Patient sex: M
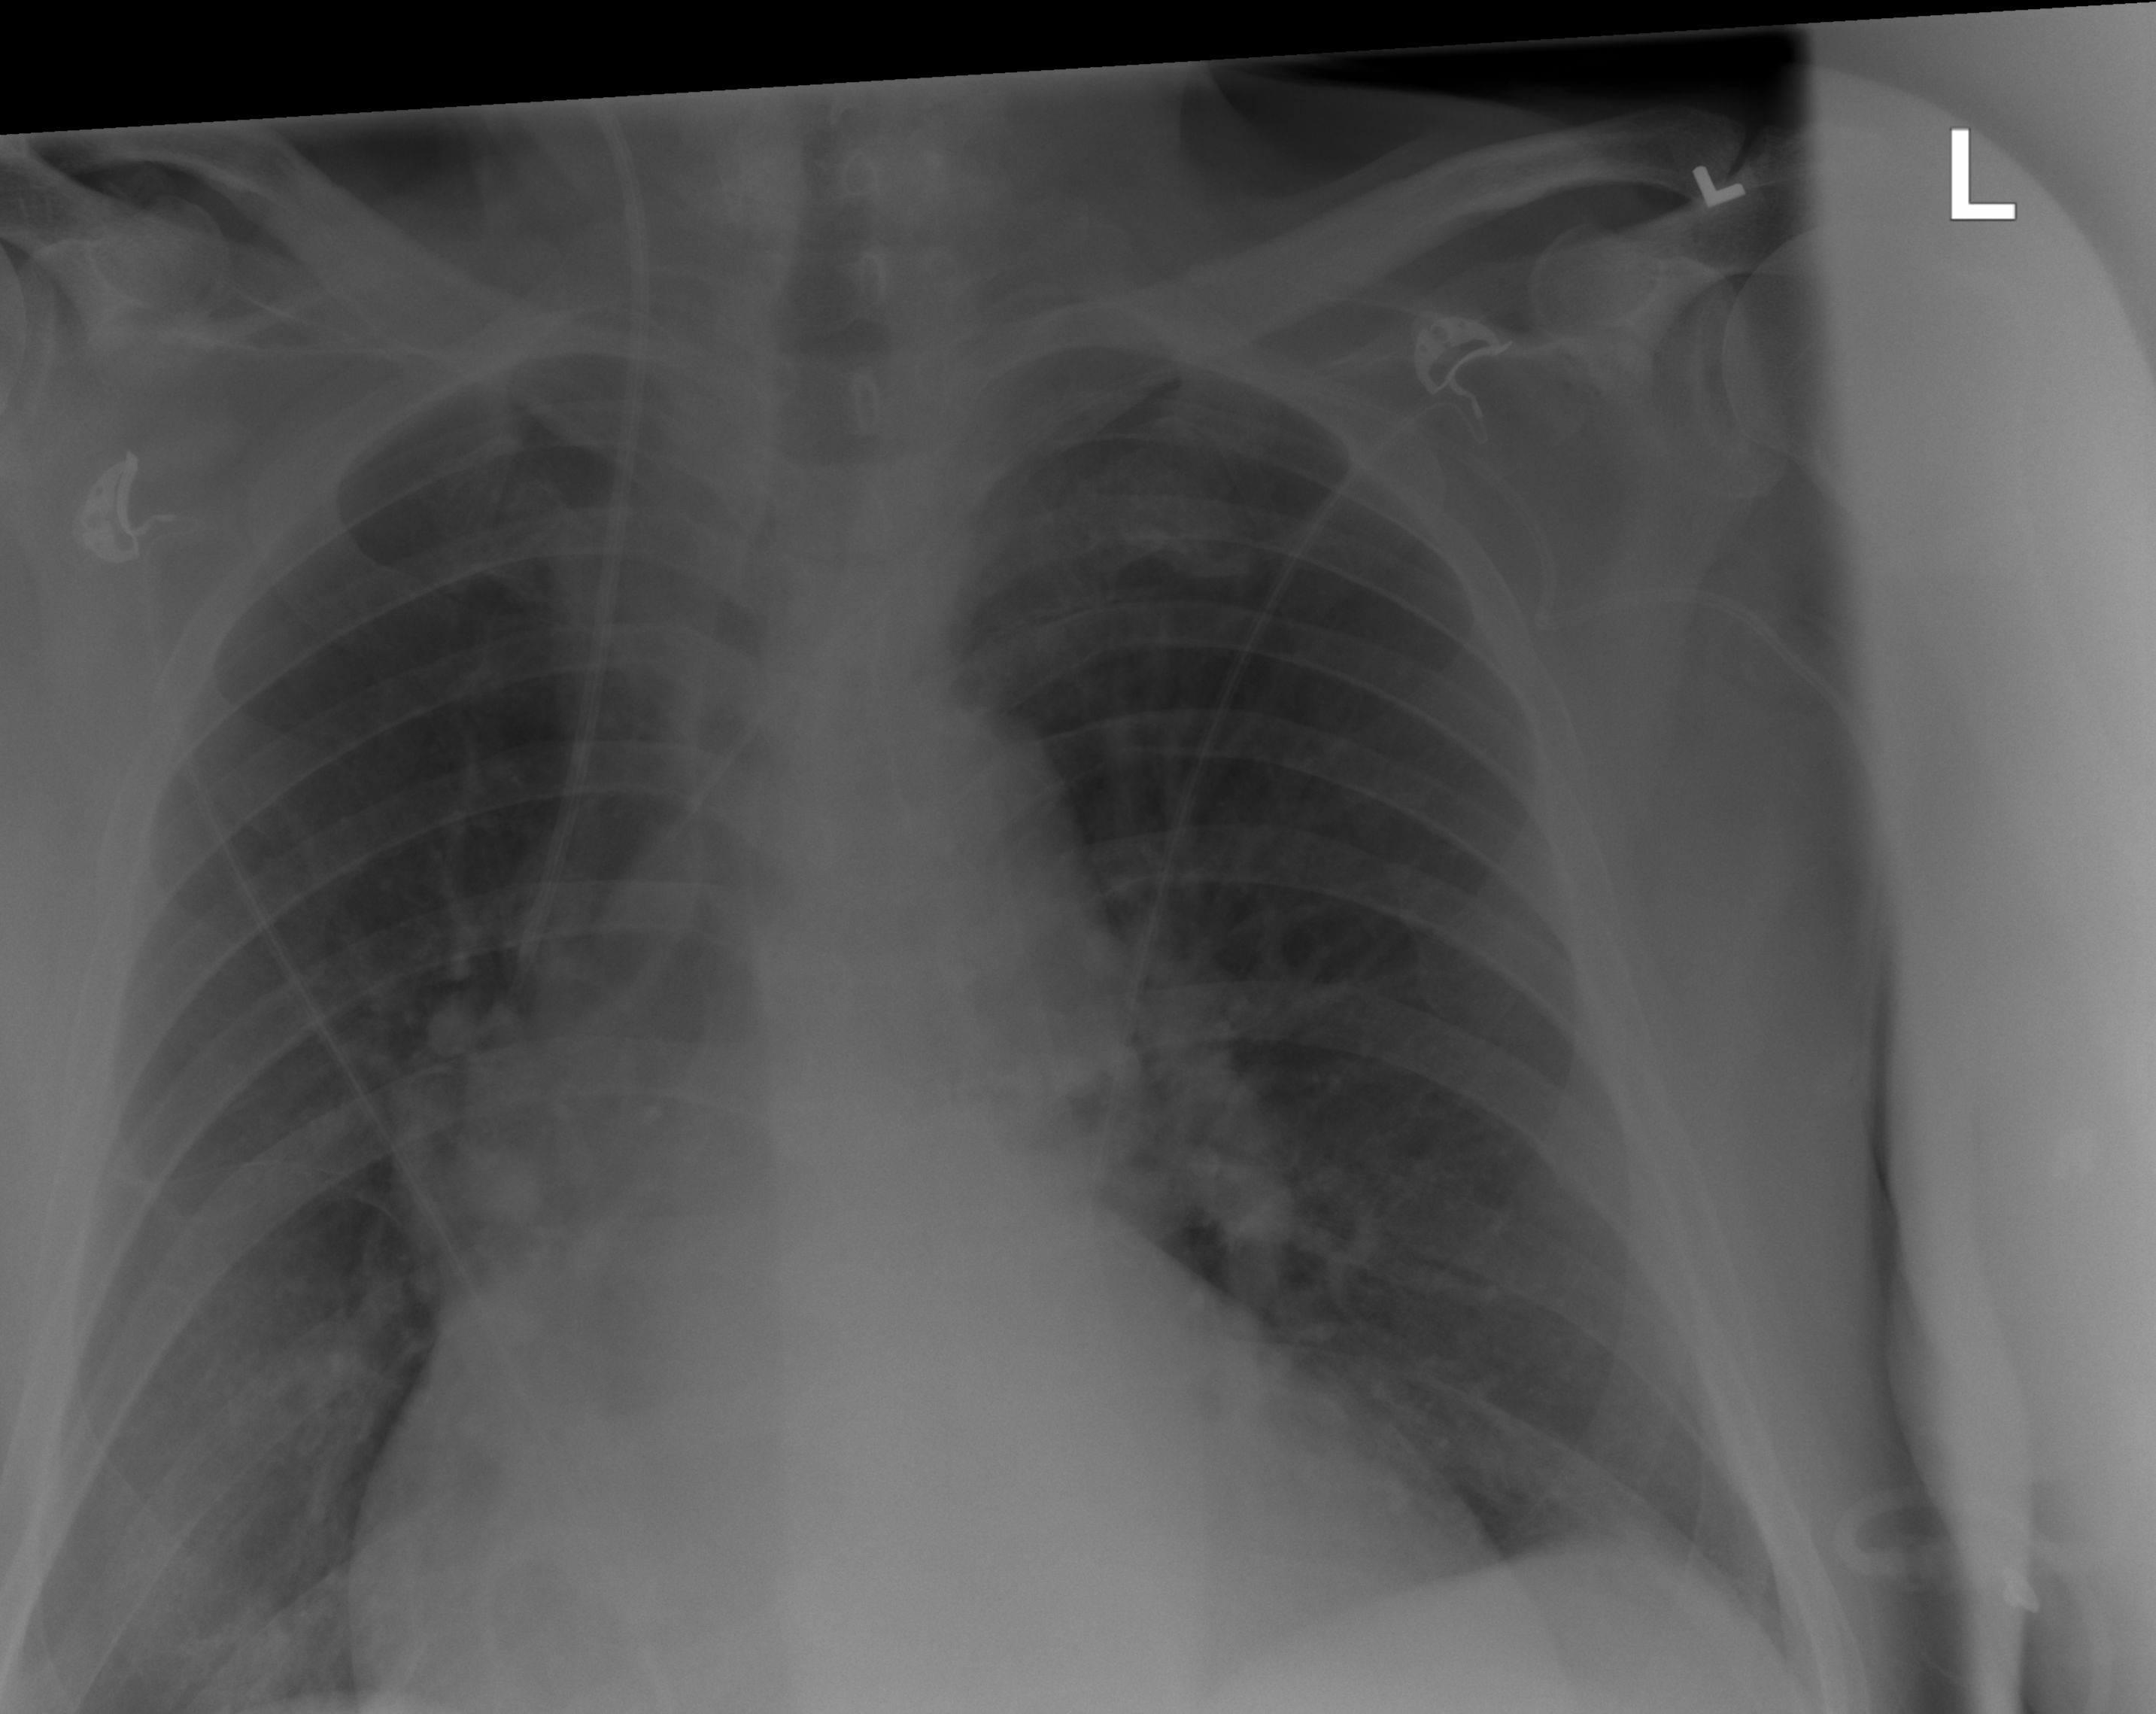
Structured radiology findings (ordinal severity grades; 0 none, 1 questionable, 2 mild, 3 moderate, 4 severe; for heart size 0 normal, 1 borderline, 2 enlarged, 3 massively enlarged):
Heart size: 2
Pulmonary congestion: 2
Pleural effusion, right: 0
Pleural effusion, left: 0
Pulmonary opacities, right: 2
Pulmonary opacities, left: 0
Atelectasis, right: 2
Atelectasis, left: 2